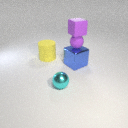
small purple rubber cube above small purple rubber sphere